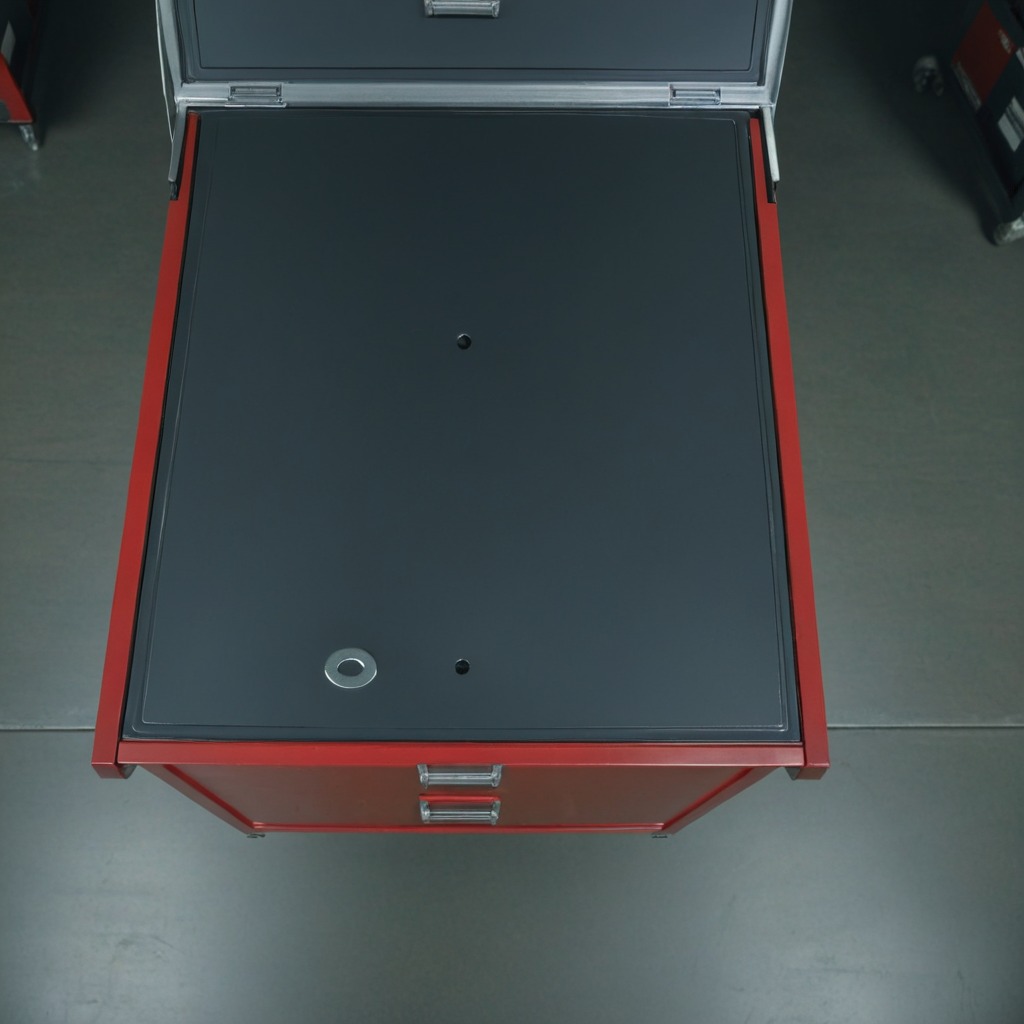
A flat metal washer is lying on the toolbox surface in an airplane hangar workshop.